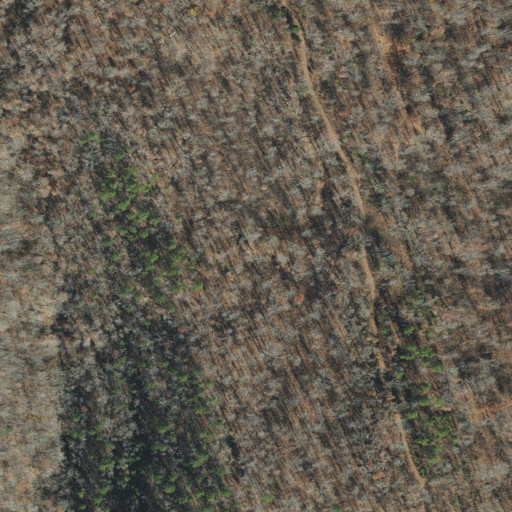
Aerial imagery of cape in Arkansas named Johnson Point containing deciduous forest, mixed forest, and evergreen forest